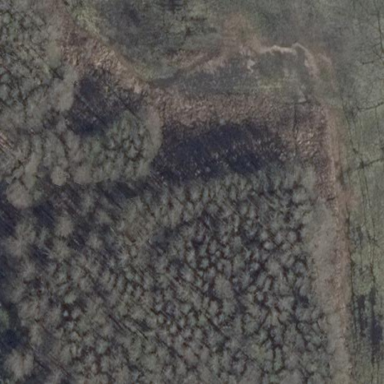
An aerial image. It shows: Area covered in scrub vegetation.